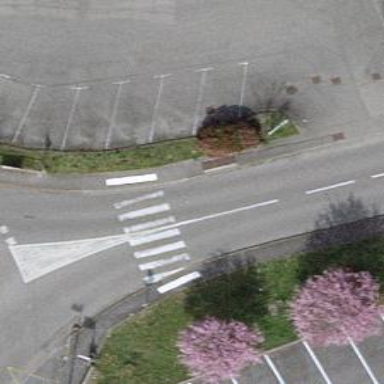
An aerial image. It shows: Kerb serving as barrier.